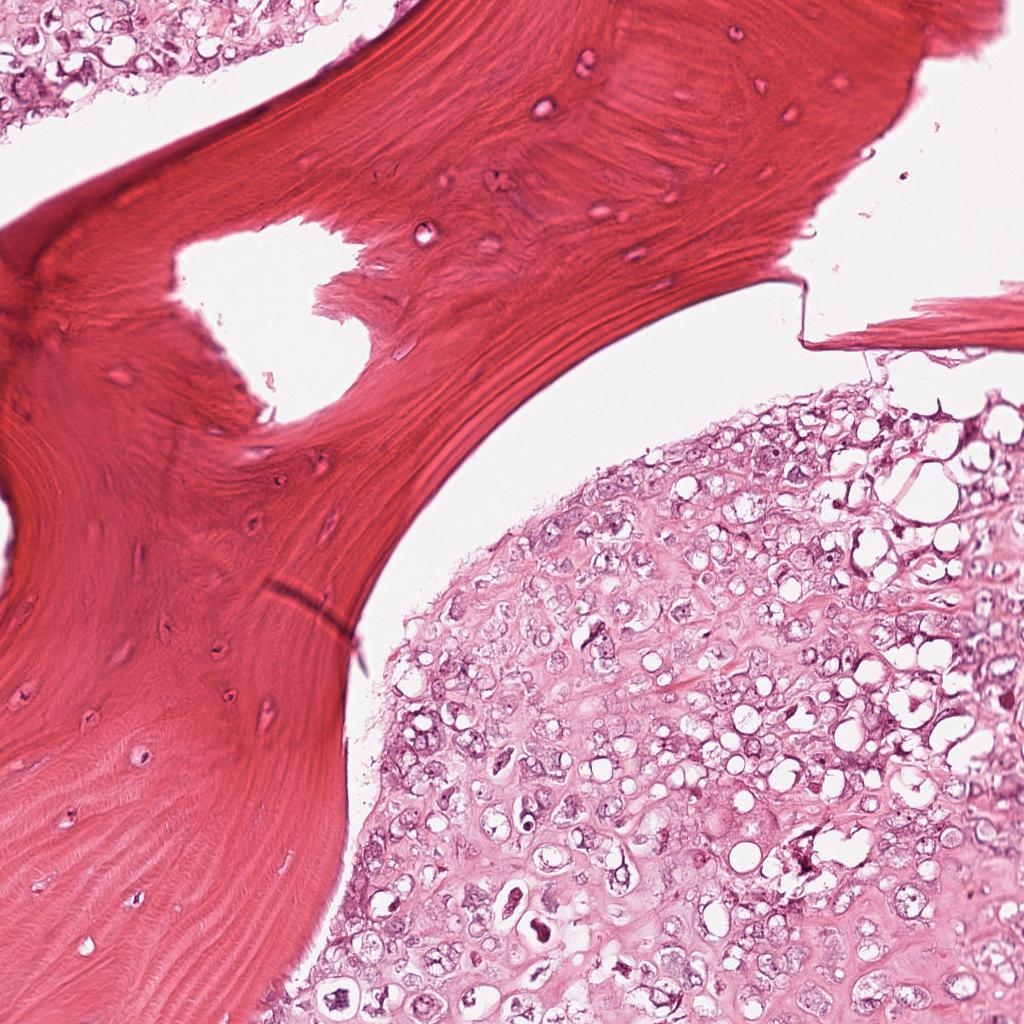
Label: Viable